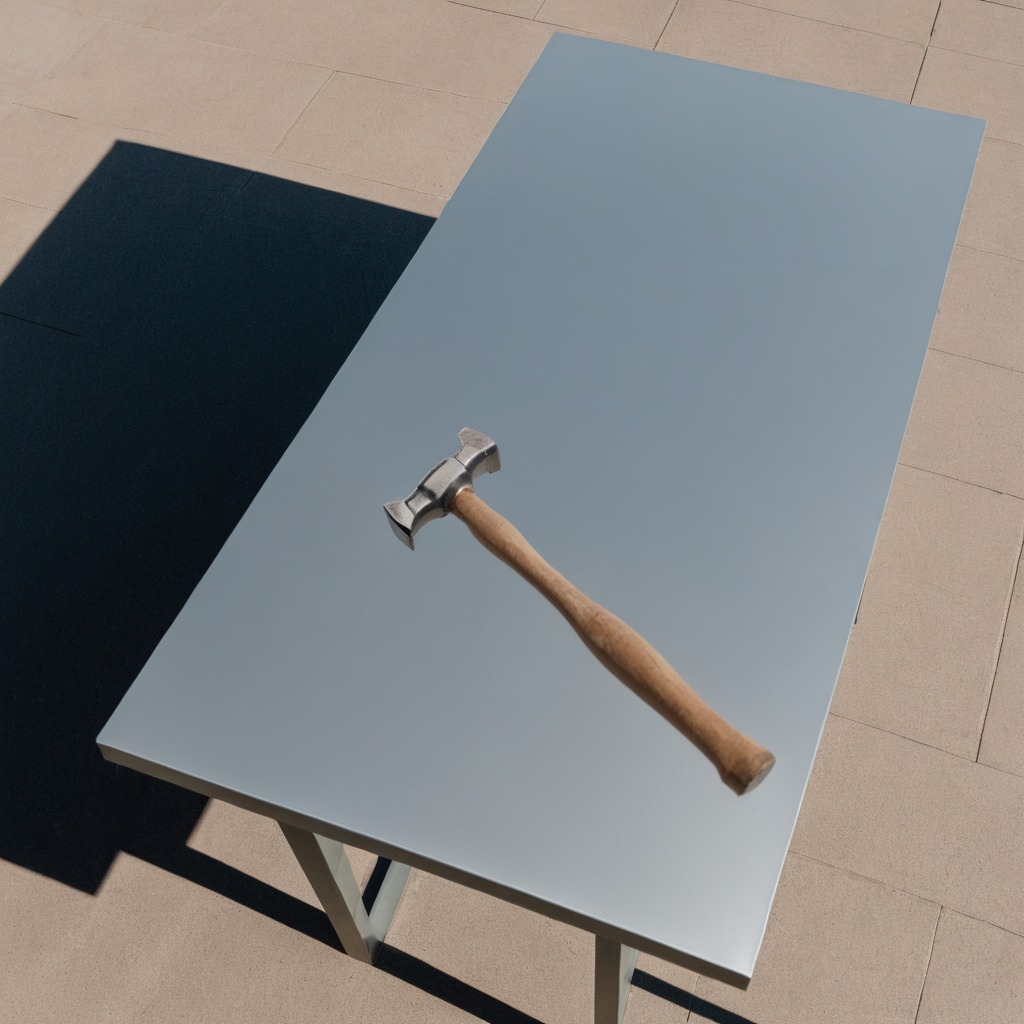
A hammer lies on the table.